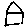
Label: house